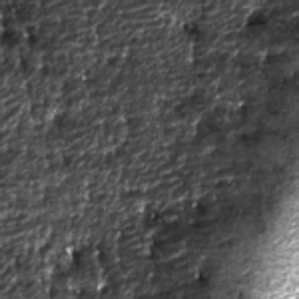
Label: frost